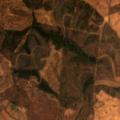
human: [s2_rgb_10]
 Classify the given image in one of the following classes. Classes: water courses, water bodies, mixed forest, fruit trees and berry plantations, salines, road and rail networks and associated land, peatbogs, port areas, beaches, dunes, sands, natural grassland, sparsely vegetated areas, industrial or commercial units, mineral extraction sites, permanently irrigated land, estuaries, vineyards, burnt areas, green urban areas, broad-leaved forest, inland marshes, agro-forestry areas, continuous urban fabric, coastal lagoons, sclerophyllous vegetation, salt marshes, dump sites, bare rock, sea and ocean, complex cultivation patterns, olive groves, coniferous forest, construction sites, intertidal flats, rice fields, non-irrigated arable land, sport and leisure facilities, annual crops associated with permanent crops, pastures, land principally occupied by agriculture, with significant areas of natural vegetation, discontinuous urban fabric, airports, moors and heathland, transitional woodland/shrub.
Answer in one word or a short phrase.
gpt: non-irrigated arable land, agro-forestry areas, broad-leaved forest, transitional woodland/shrub